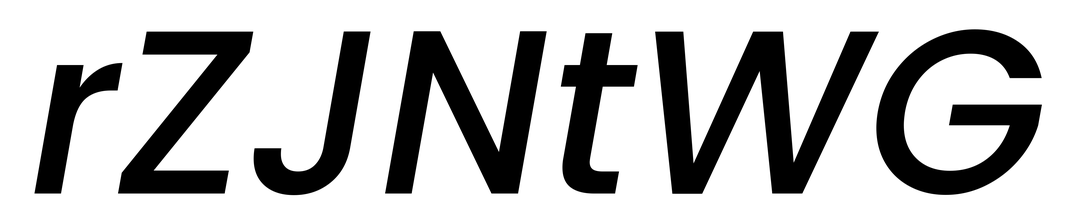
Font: Poppins-MediumItalic